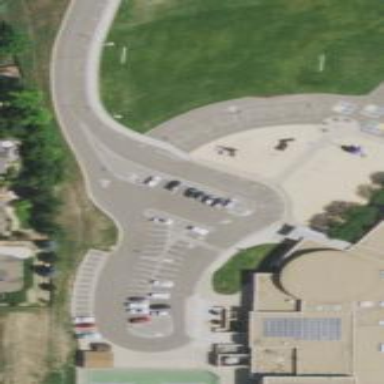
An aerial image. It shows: Parking aisle designated as service road.